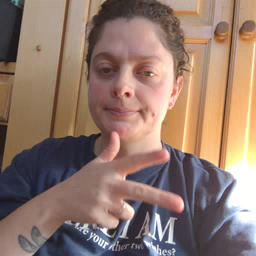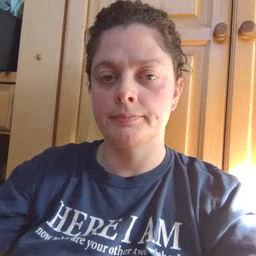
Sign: all